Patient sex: M
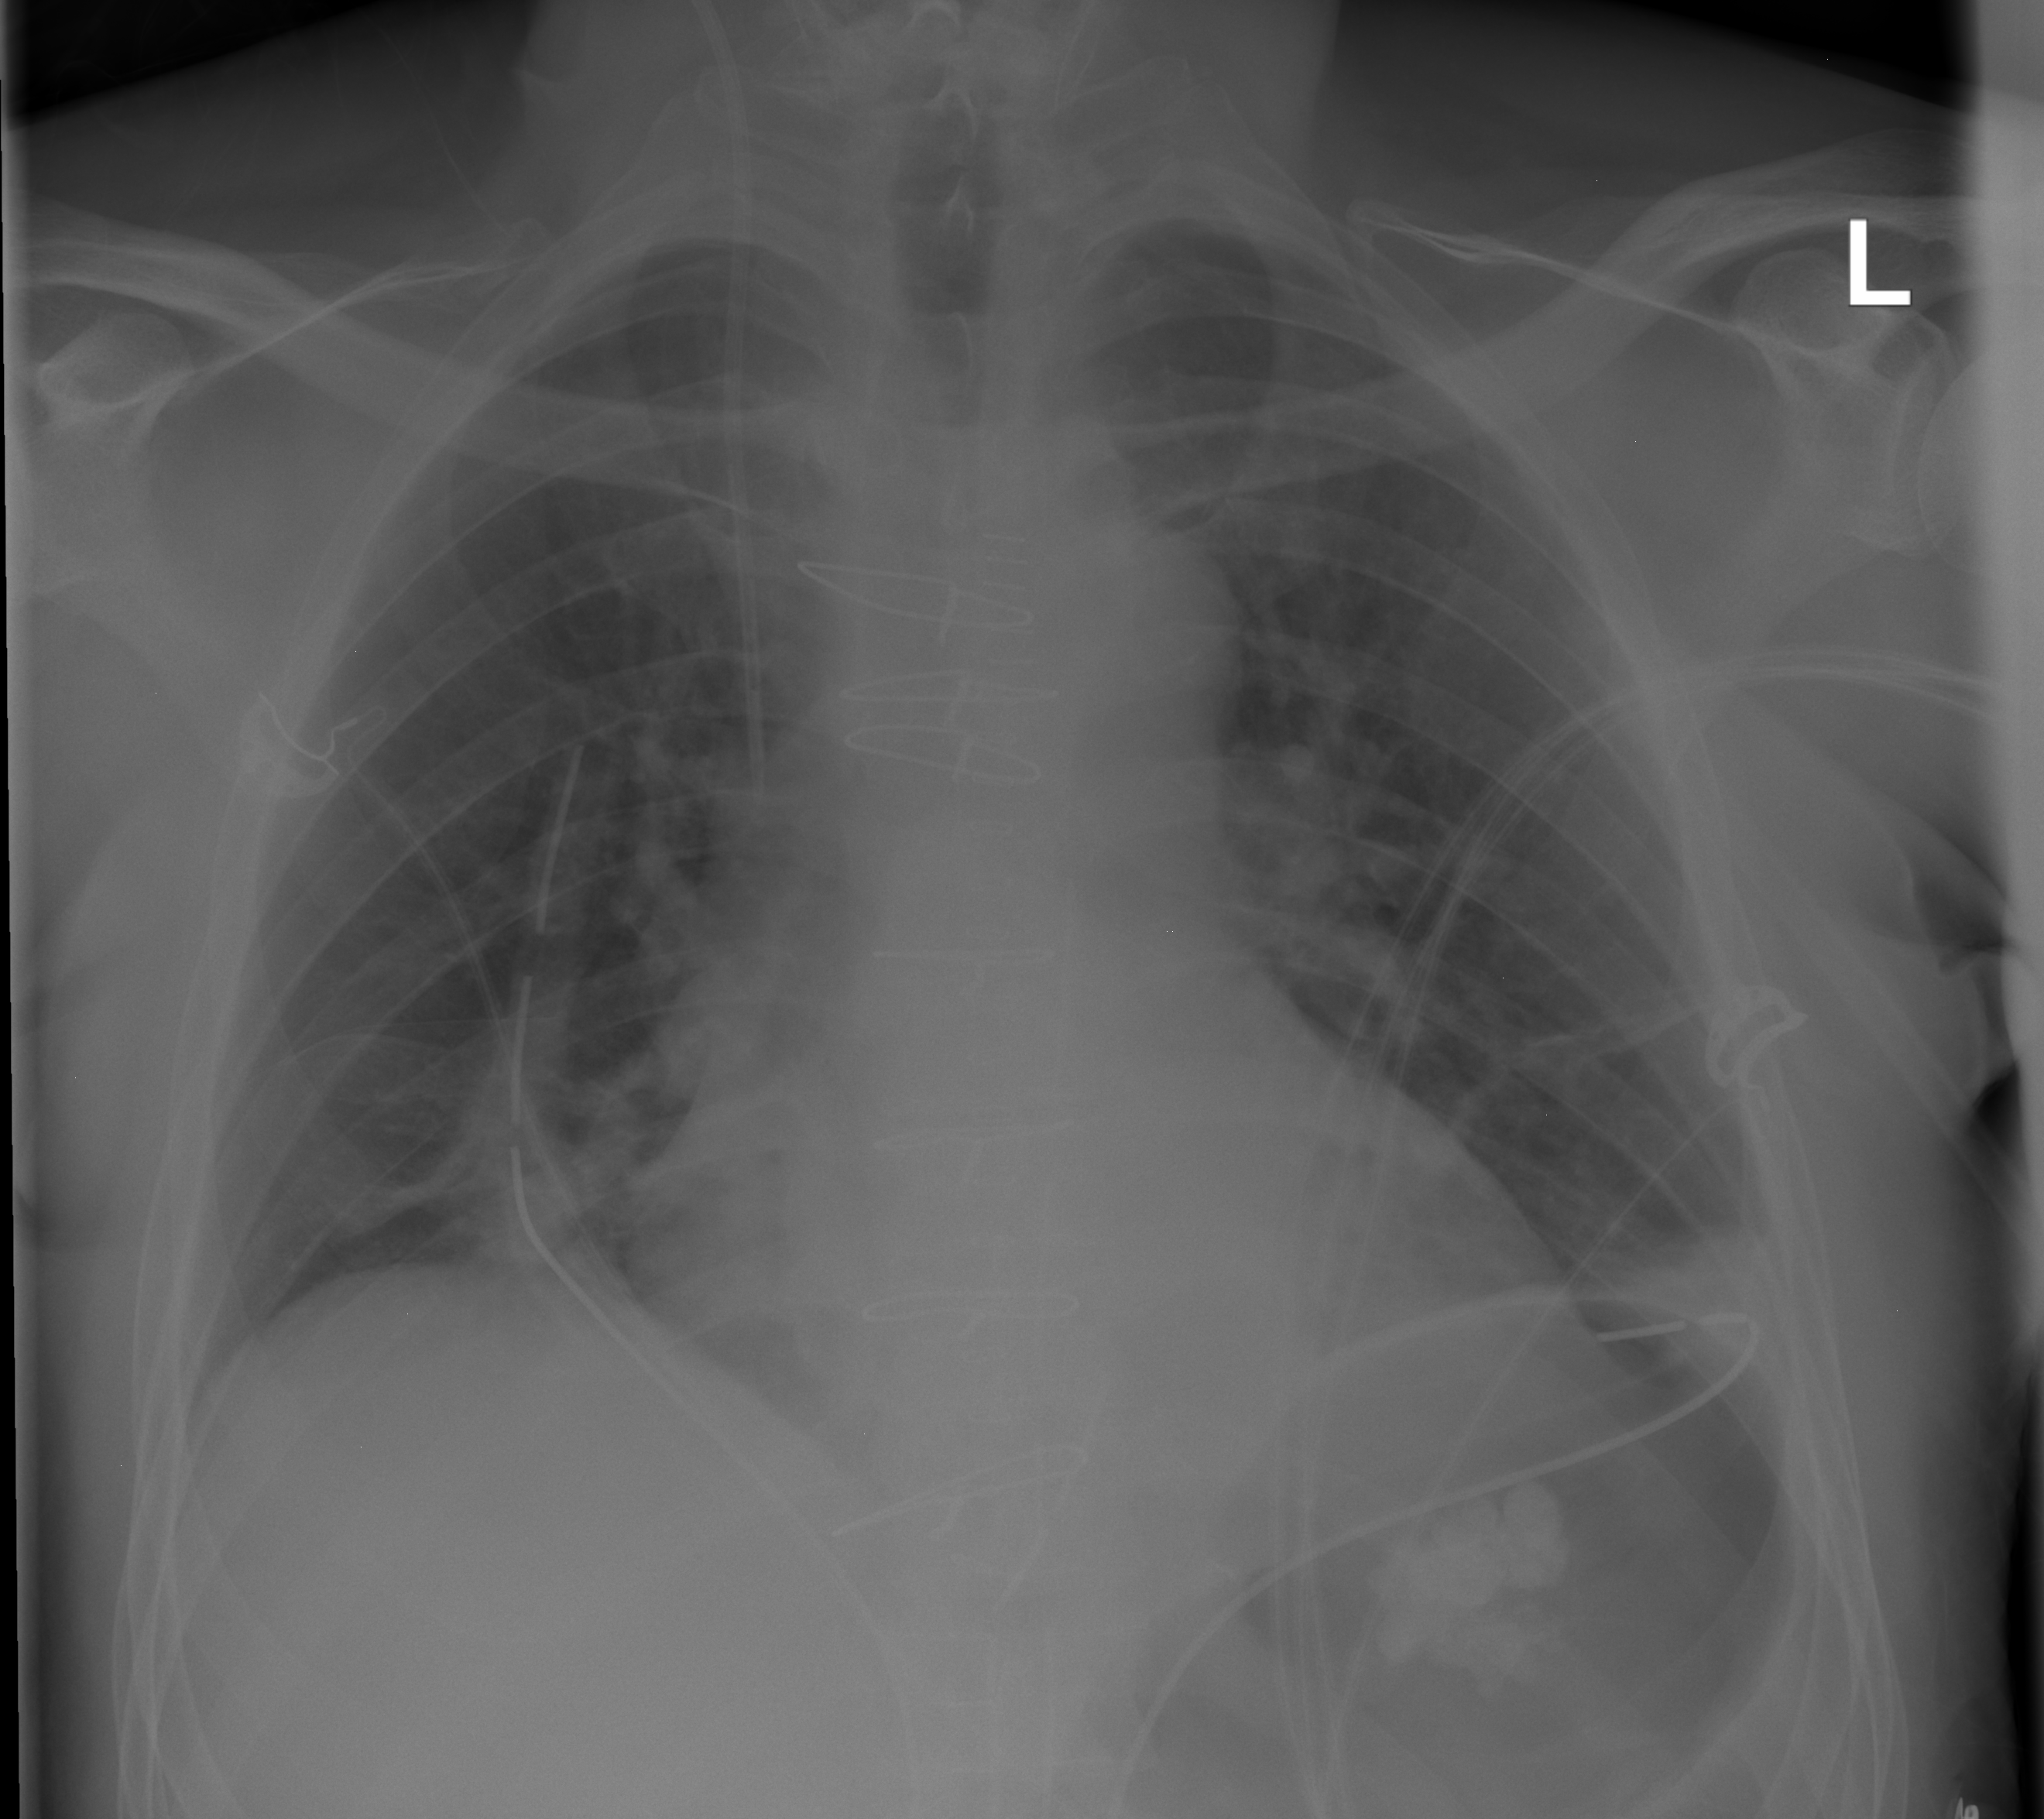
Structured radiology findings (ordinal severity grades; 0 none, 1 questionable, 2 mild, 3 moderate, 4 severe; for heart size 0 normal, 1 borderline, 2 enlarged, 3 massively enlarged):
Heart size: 0
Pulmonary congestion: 0
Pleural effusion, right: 0
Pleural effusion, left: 0
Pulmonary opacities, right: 0
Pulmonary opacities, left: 0
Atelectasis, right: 2
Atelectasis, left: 2